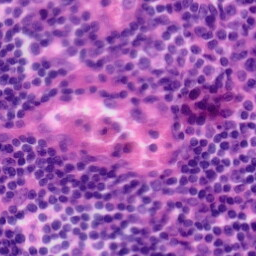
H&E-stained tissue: Tonsil